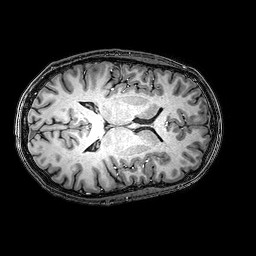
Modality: T1w
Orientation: axial
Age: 20
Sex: male
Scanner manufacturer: philips
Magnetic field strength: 3 T
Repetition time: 0.009 s
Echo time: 0.0035 s